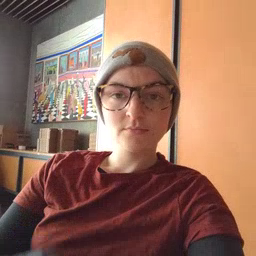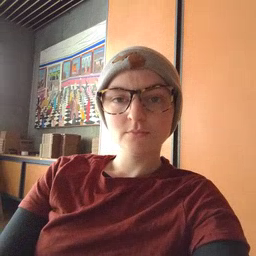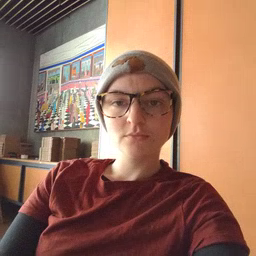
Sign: shirt